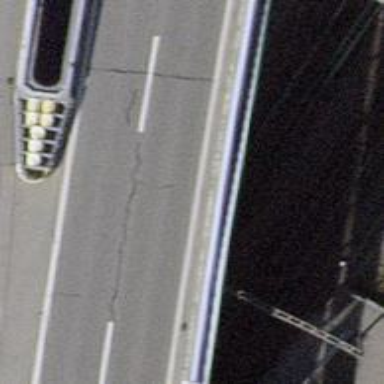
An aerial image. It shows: Single-track railway bridge with electrified contact line.